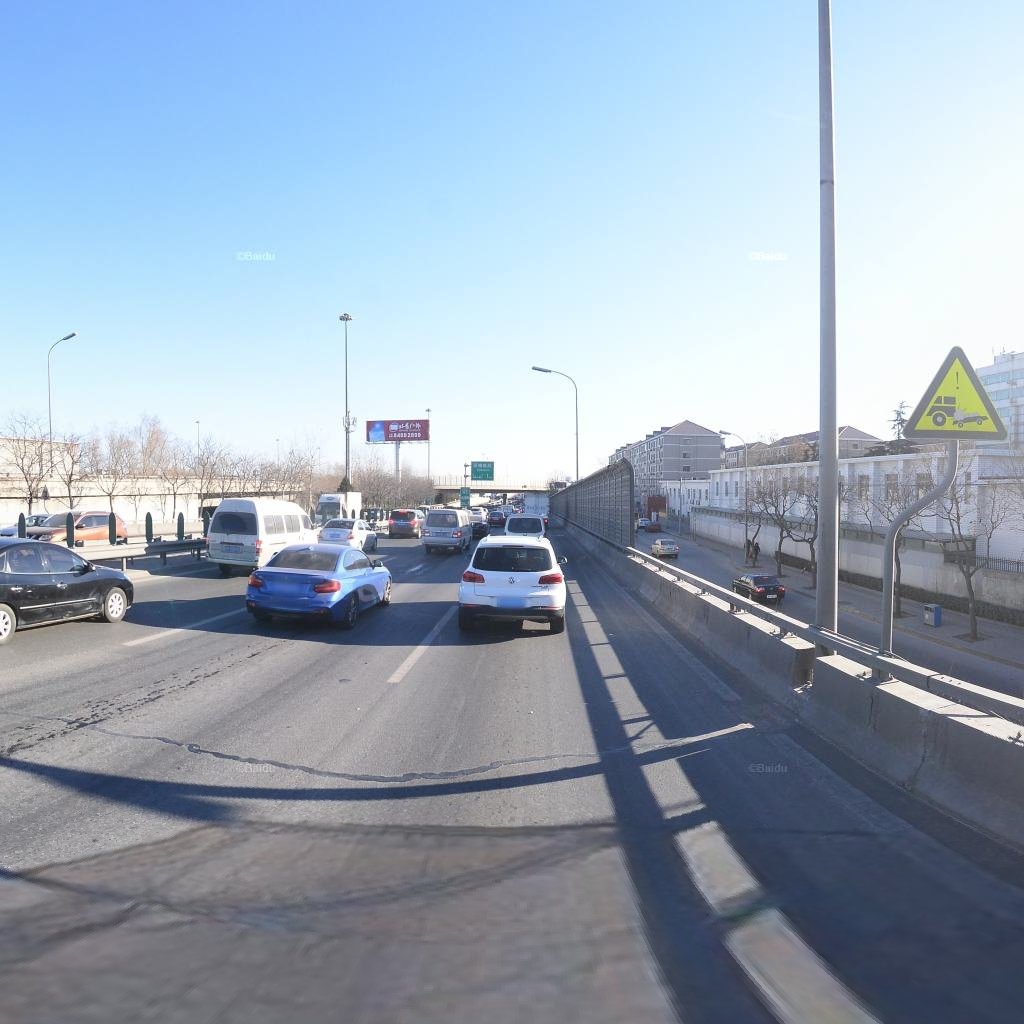
Region: Haidian
Road damage annotations: transverse patch